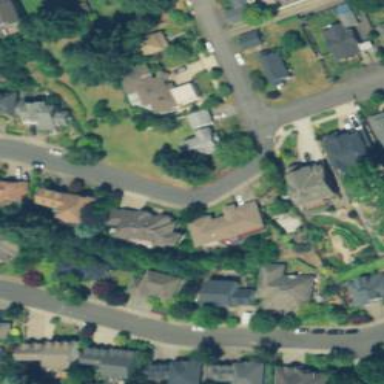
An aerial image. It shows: Residential road with sidewalk on the left.